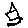
Label: house